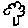
Label: tree